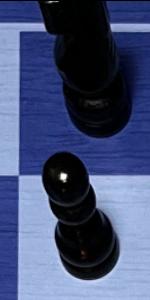
Label: Pawn_Black